Field crop: maize
Growth stage: 2
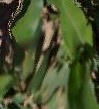
Species: maize